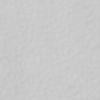
Label: not_dusty